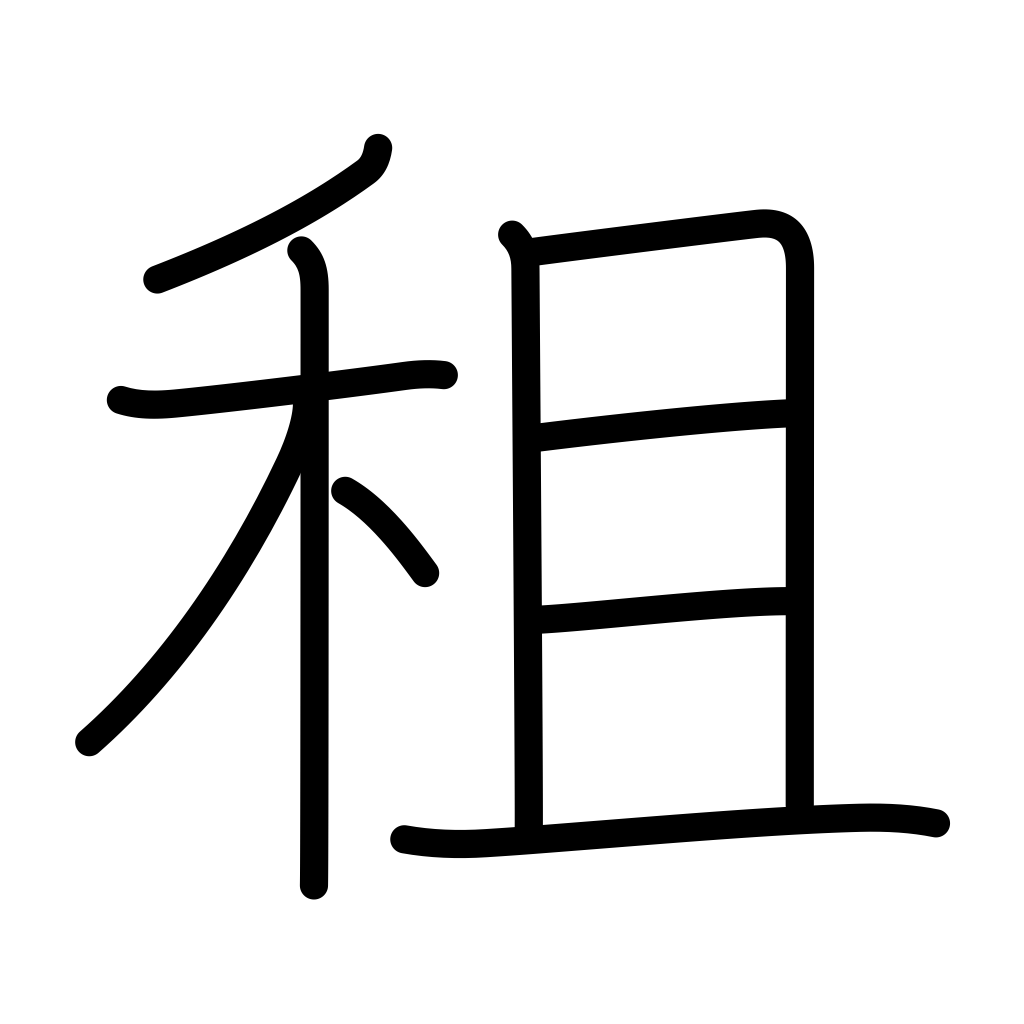
Meaning: tariff, crop tax, borrowing